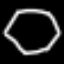
Label: octagon